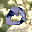
Label: 0